Interaction volume radius: 10 \u00c5
Interaction volume height: 10 \u00c5
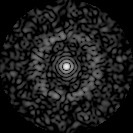
Disorder parameter: 0.8642